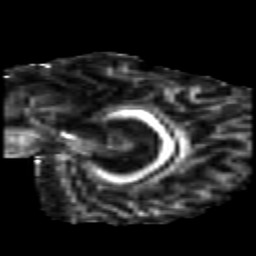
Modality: FA
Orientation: sagittal
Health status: healthy
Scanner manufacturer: siemens
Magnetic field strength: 3 T
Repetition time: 10 s
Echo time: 0.092 s